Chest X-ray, PA view. Patient: 65 years old, sex M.
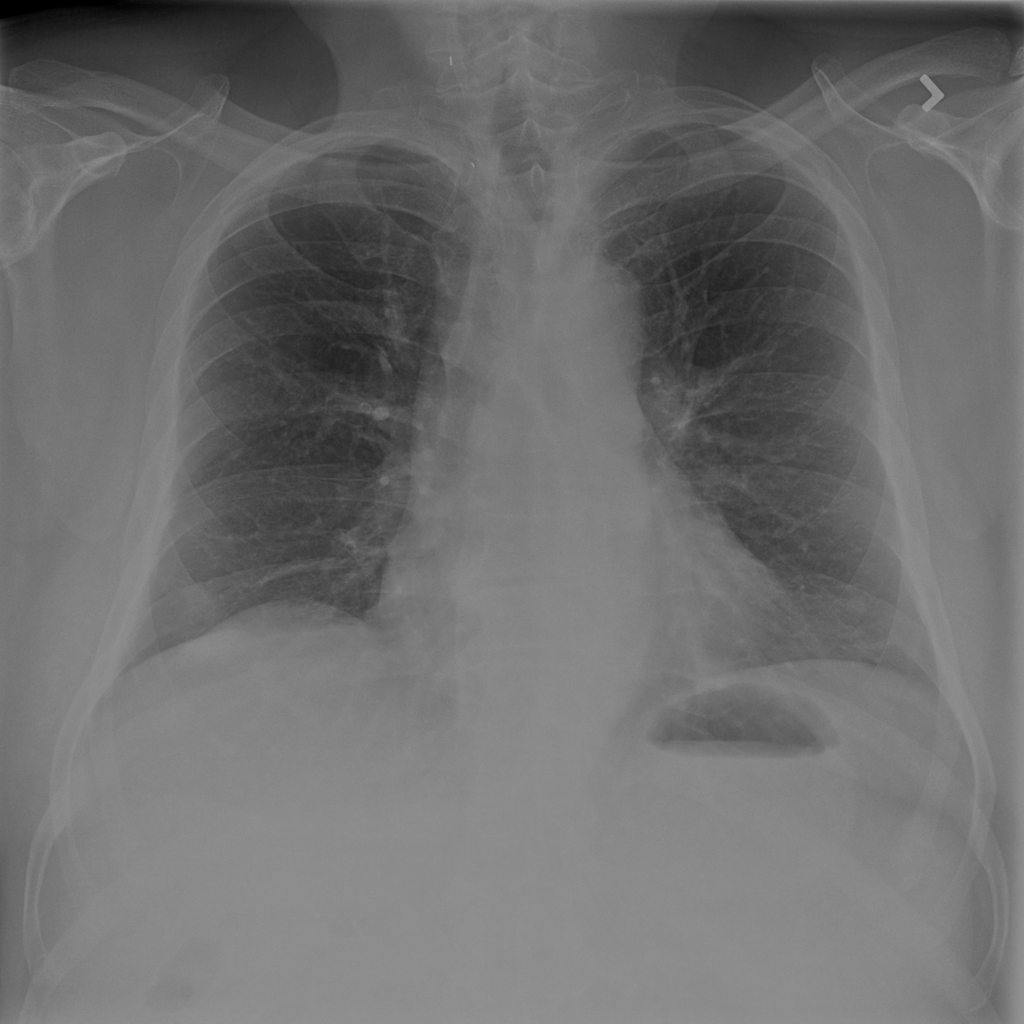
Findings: No Finding